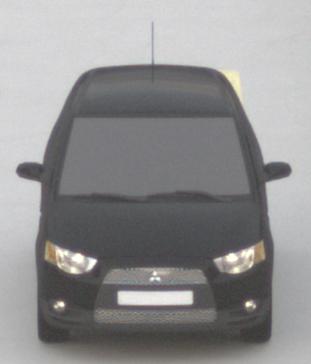
Make: Mitsubishi
Model: Colt 1.1
Detailed model: Colt (VI)
Model produced from: 2008/11
Model produced until: 2010/10
Doors: 3
Color: black
Road condition: dry road
Daytime: sunrise or sunset
Contrast: low contrast